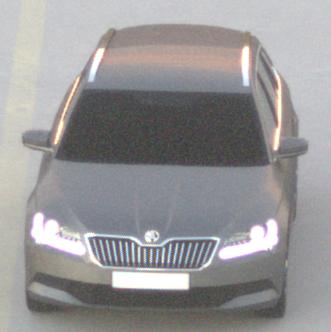
Make: Skoda
Model: Superb Combi 1.4 TSI
Detailed model: Superb (III) Combi
Model produced from: 2015/09
Model produced until: 2018/06
Doors: 5
Color: gray
Road condition: dry road
Daytime: sunrise or sunset
Contrast: low contrast